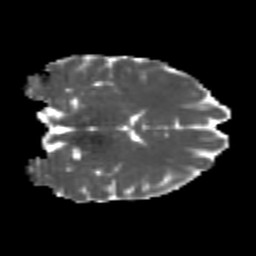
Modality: MD
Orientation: coronal
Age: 21
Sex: female
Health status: healthy
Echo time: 0.074 s